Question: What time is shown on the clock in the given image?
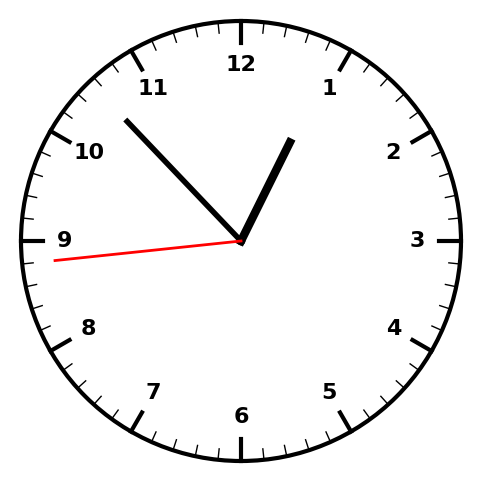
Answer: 12:52:44